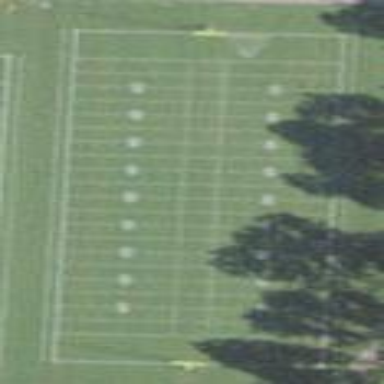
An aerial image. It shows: American football pitch for leisure and sport activities.